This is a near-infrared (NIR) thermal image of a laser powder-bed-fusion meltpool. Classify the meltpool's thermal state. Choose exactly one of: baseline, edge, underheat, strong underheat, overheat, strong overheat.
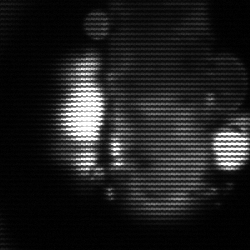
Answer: strong underheat